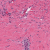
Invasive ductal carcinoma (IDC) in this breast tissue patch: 1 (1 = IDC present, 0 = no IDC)